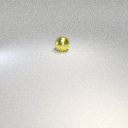
large yellow metal sphere